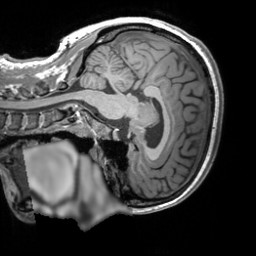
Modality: T1w
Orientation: sagittal
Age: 25
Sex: female
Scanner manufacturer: siemens
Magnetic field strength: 3 T
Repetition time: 1.9 s
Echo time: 0.00293 s